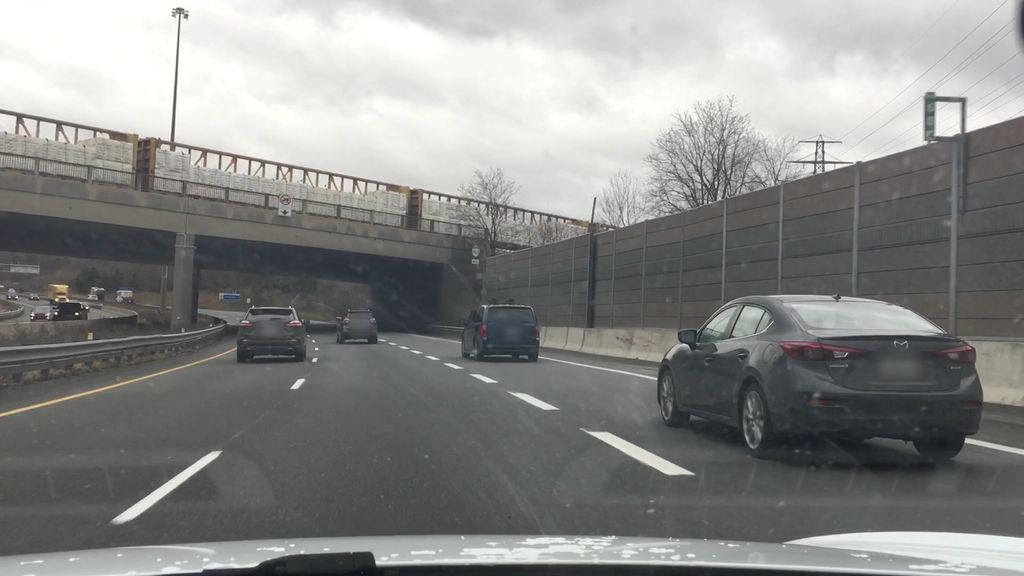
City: hamilton